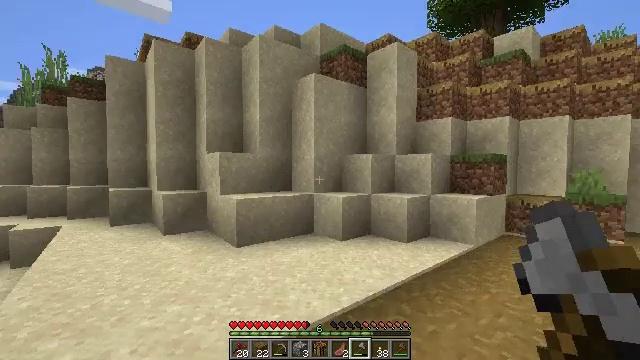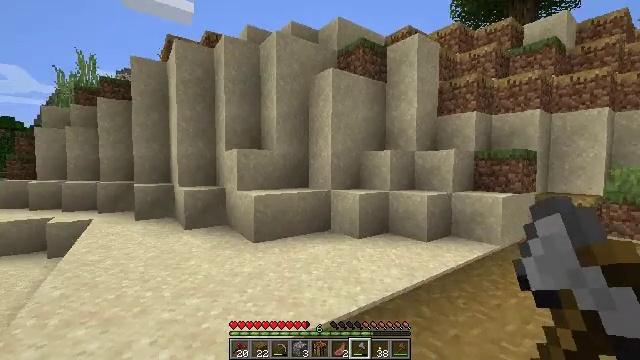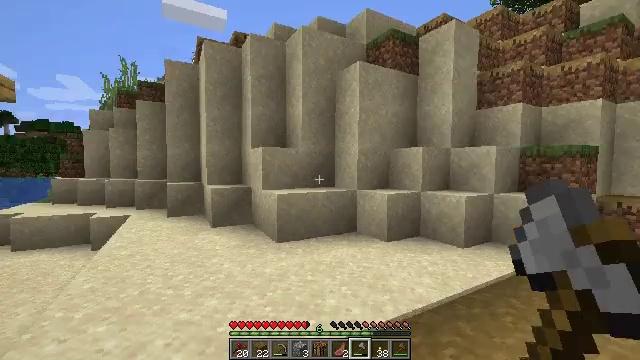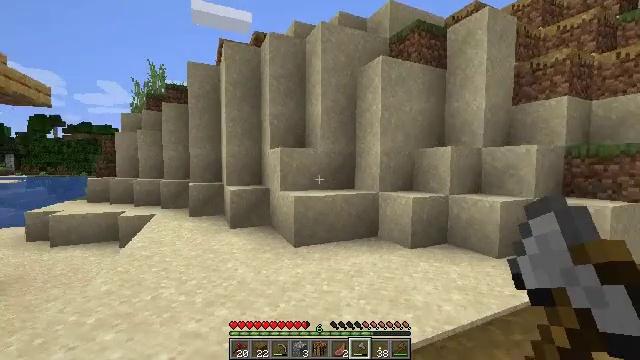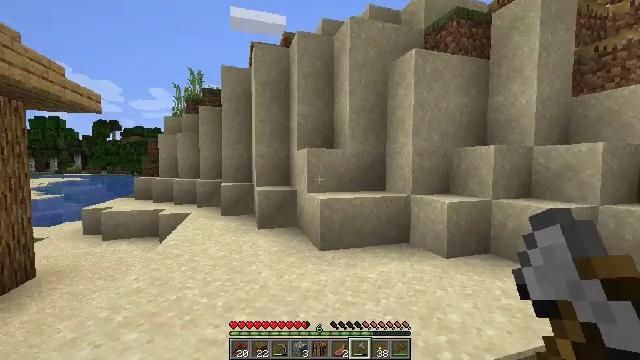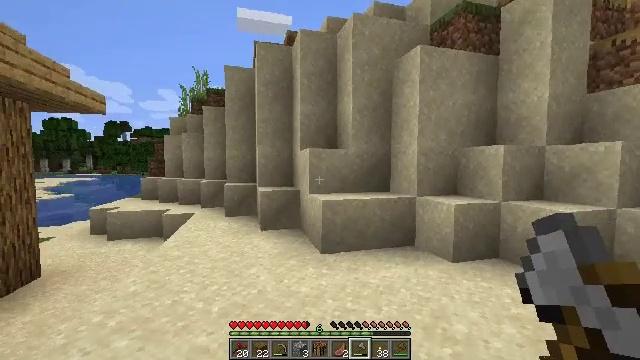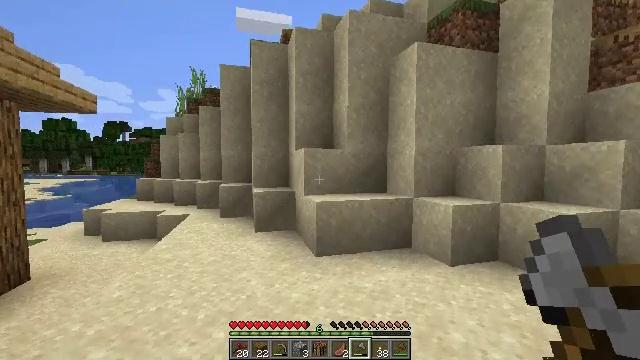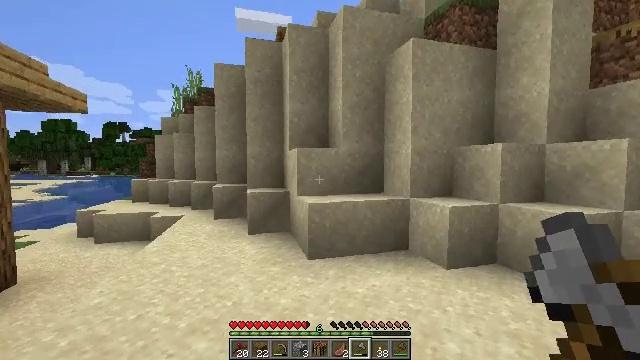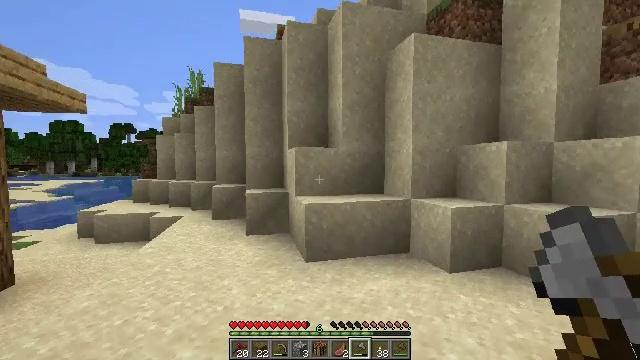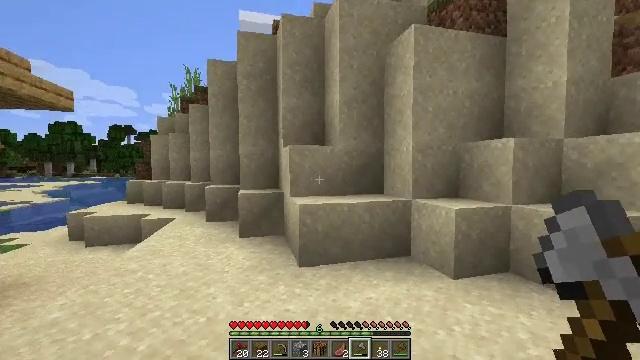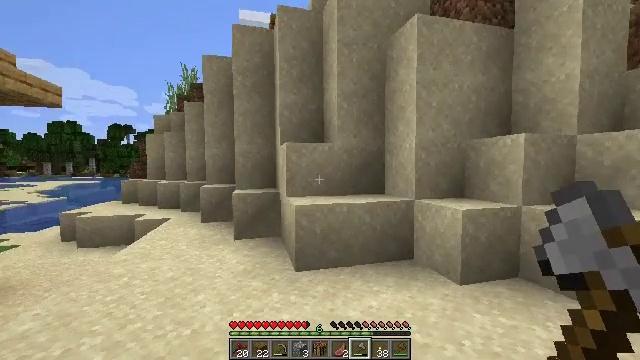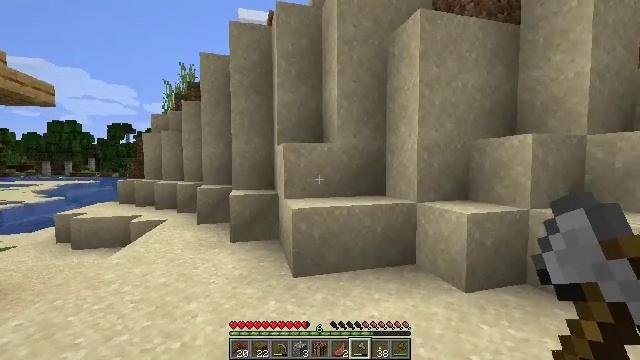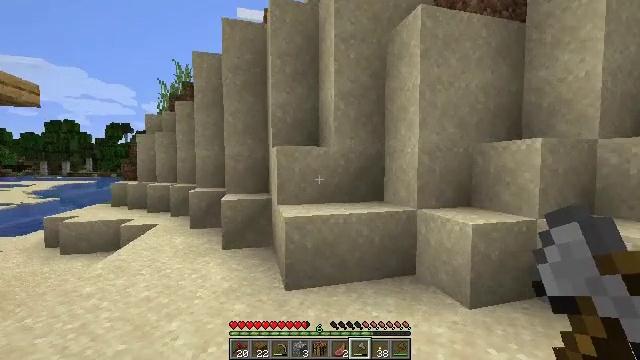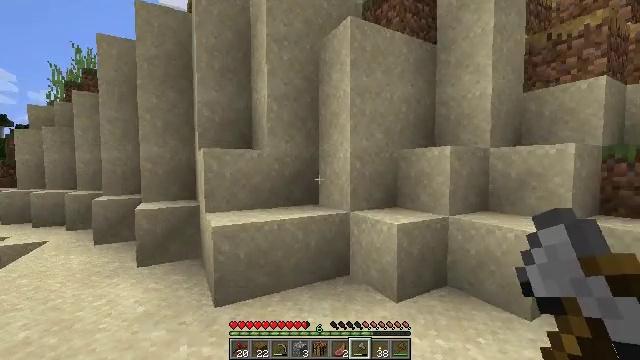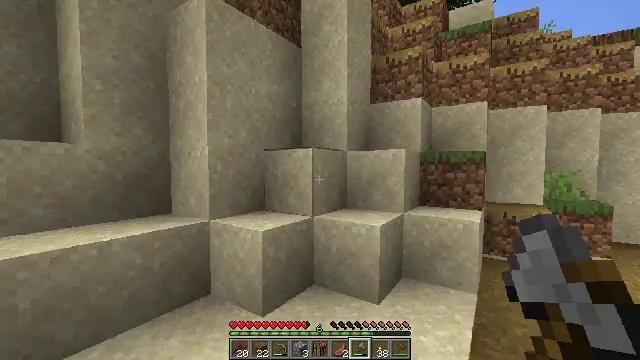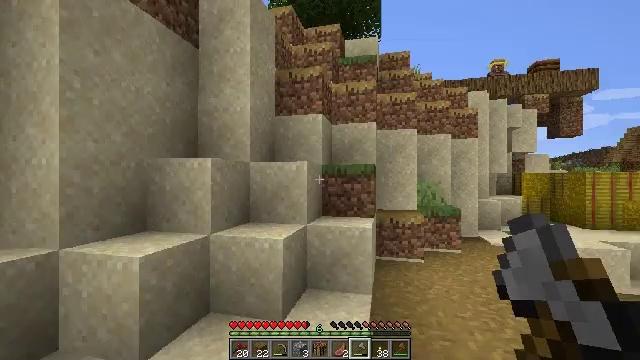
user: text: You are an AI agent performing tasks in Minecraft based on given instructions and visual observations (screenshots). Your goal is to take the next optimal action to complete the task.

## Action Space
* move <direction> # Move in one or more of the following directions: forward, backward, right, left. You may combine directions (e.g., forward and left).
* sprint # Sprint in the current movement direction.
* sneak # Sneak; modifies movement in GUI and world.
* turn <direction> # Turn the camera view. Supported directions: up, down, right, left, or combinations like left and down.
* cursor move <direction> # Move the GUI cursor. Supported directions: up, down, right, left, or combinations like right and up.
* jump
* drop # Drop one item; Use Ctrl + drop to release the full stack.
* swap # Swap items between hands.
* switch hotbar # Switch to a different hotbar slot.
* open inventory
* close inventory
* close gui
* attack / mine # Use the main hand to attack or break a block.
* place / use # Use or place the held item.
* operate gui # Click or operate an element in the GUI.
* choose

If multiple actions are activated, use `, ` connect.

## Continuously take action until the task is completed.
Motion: motion action
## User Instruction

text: Break the grass path to collect materials.
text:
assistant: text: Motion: move forward, turn left
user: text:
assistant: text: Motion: move forward, turn left
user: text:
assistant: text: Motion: move forward and move right, turn left
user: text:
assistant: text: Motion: move forward and move right, turn left
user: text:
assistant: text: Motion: move forward and move right, turn left
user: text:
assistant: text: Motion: move forward and move right
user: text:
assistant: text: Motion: move forward and move right
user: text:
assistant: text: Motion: move forward
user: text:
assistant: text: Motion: move forward
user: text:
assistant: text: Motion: move forward
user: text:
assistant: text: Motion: move forward
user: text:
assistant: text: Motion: move forward and move right
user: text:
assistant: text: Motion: move forward and move right, turn right
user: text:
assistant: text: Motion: move forward and move right, turn right
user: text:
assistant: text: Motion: move forward and move right, turn right and up
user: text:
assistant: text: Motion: move forward and move right, turn right
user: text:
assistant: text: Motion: move forward
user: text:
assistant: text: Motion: move forward
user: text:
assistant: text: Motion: move forward
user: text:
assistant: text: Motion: move forward
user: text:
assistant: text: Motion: move forward
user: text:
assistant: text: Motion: move forward
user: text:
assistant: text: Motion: move forward
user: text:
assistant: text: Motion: move forward
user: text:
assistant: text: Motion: move forward
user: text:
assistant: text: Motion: move forward
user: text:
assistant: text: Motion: move forward
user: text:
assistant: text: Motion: move forward, jump
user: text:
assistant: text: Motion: move forward, jump
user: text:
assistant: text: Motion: move forward, jump